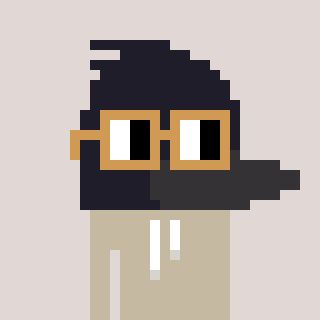
a pixel art character with square brown glasses, a raven-shaped head and a bege-colored body on a warm background